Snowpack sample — Loveland Pass, Silver Plume, Colorado, USA (2/11/26, 12:00 PM MST)
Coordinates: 39.663, -105.886
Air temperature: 35 °F
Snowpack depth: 82 cm
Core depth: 10 cm
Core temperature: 15.8 °F
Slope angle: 13°, slope face: 12°
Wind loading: high
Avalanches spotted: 1
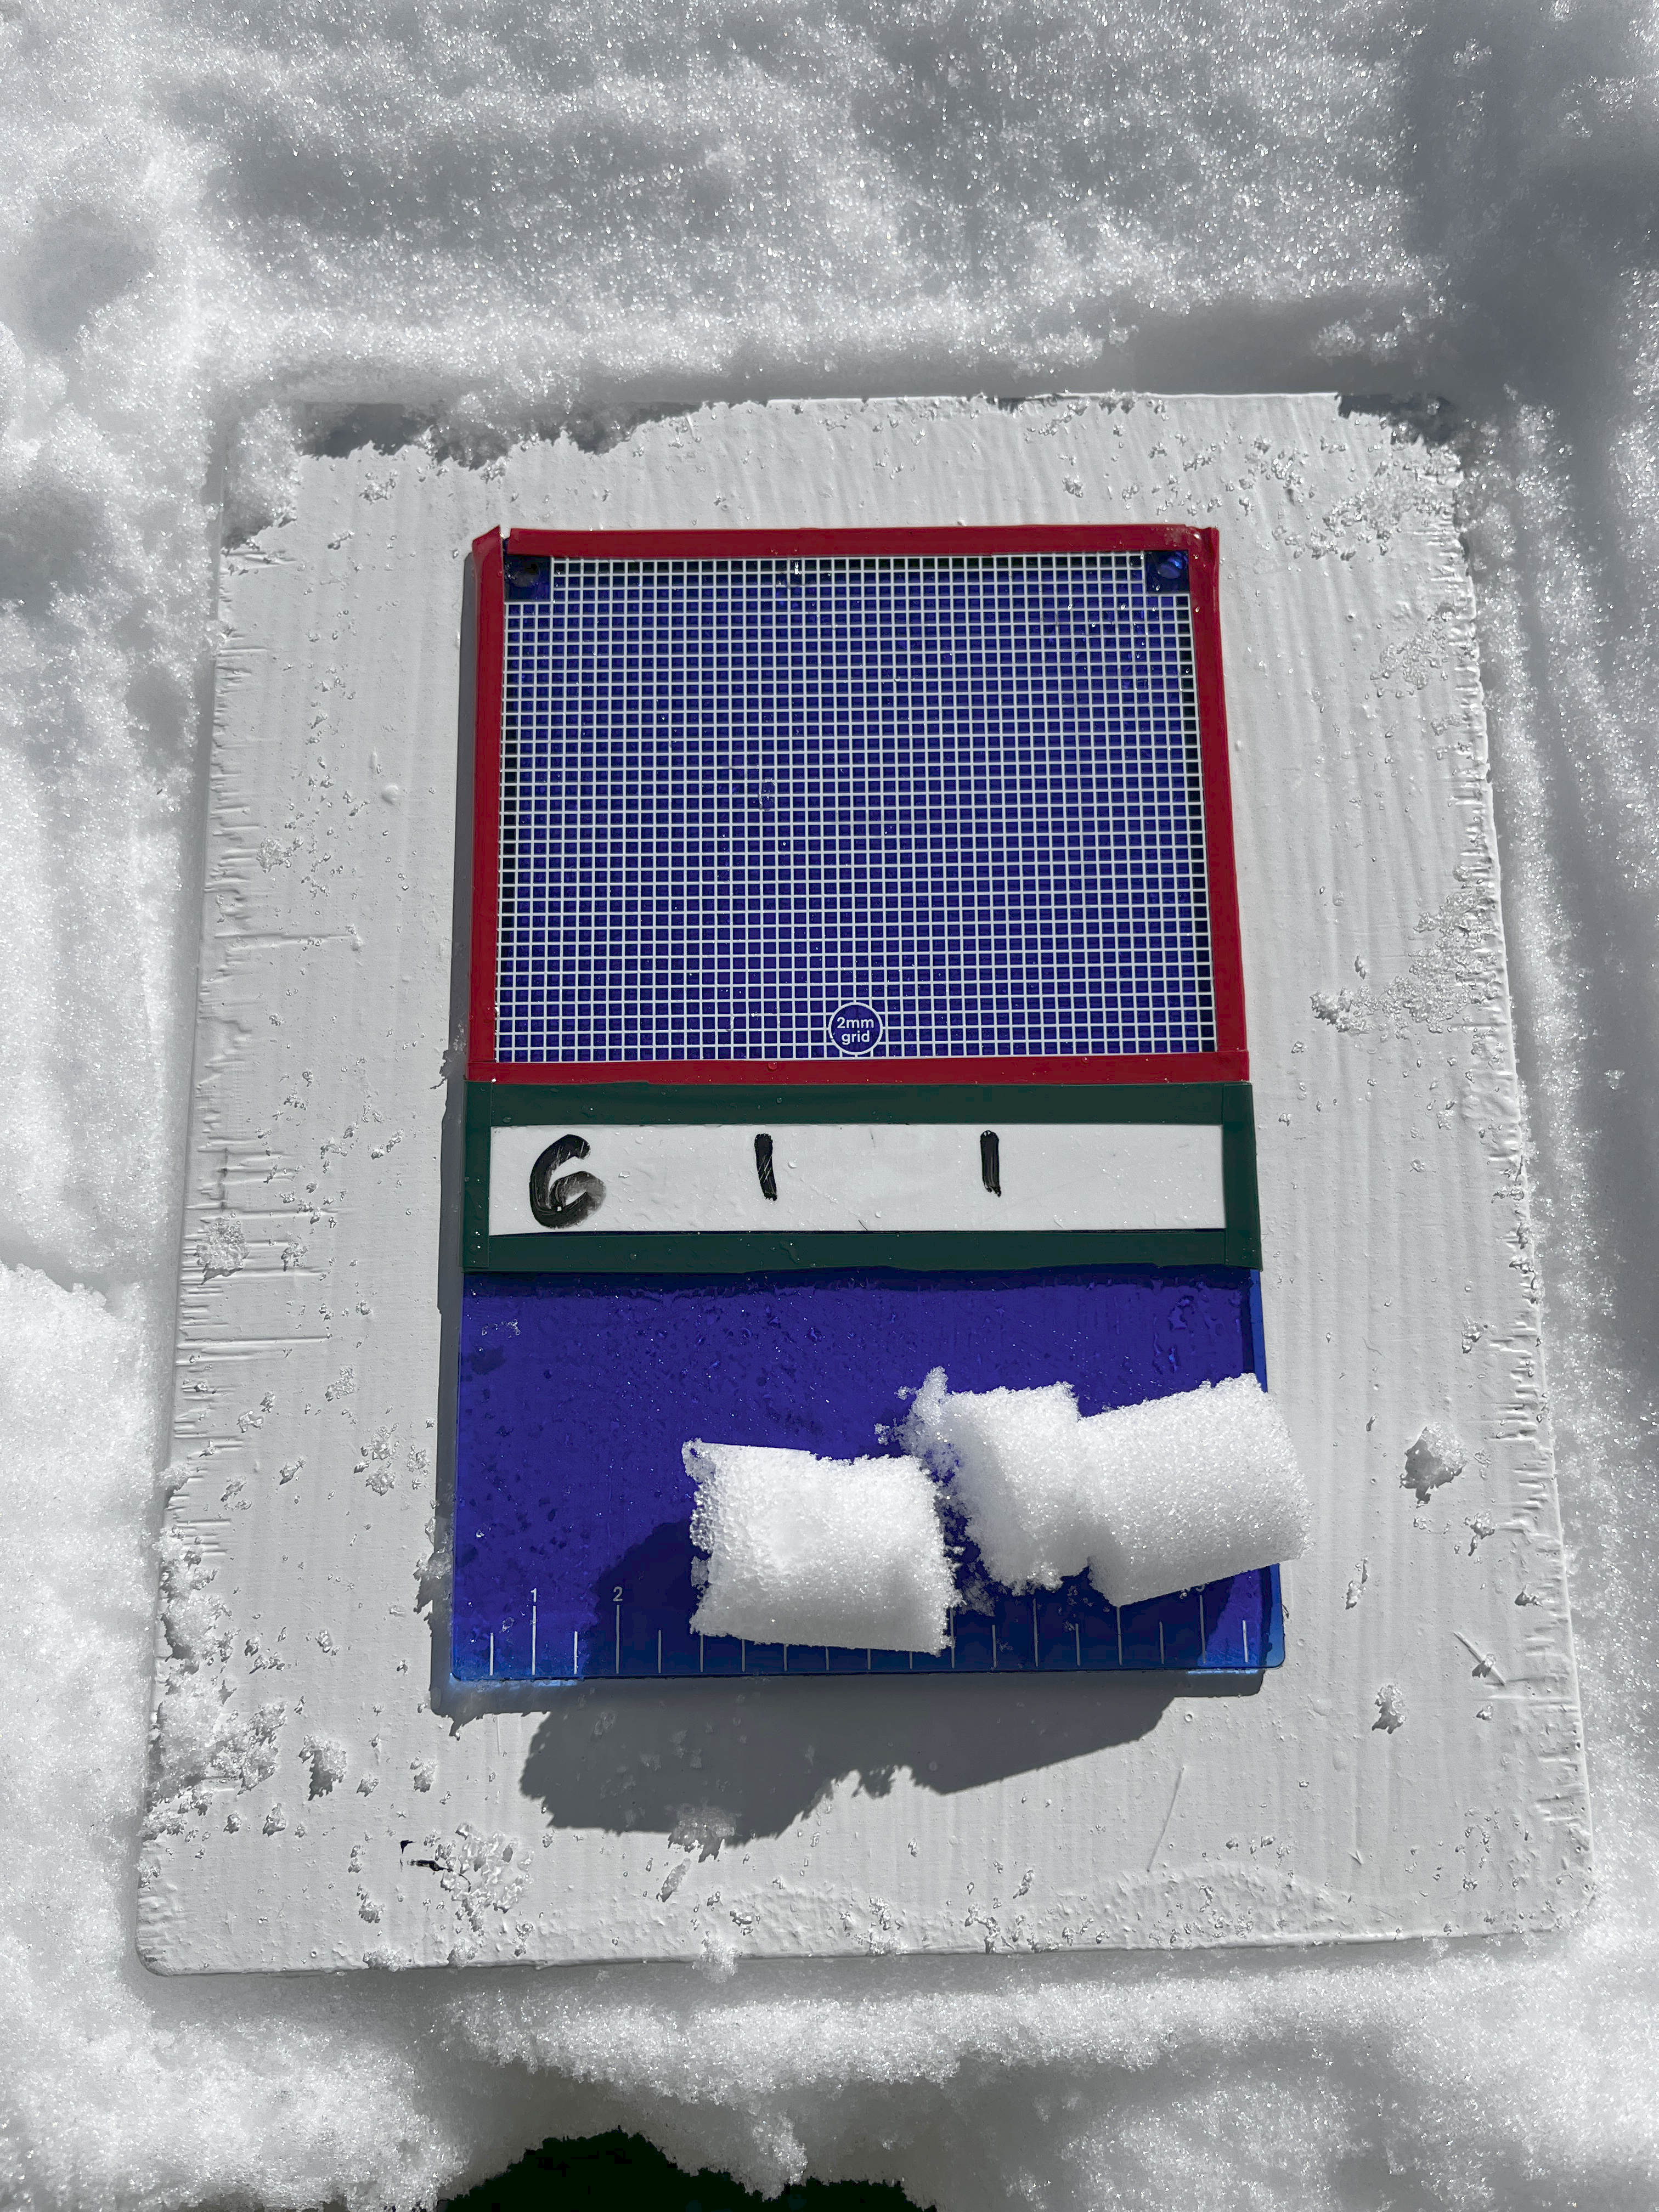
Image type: crystal_card
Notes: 1 small avalanche spotted on the north side of the bowl, lots of wind loading